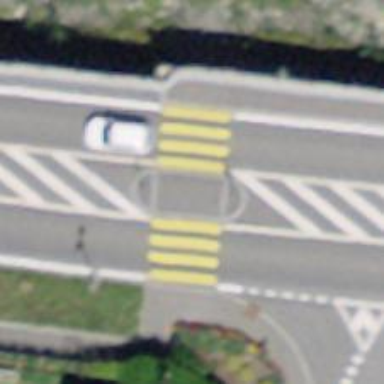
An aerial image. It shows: Marked road crossing with pedestrian island.